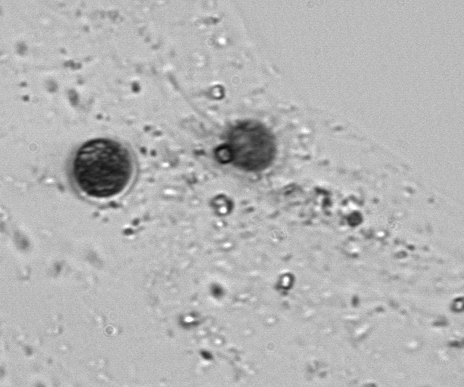
Label: Phaeocystis_debris